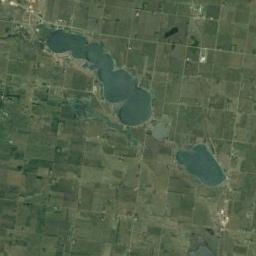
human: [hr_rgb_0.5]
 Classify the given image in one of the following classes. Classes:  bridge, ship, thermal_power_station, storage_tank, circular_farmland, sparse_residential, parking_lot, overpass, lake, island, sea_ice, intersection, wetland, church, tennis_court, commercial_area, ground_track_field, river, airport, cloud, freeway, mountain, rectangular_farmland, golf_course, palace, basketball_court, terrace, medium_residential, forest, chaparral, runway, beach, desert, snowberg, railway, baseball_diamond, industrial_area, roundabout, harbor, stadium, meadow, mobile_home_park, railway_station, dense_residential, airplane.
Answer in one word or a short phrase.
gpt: lake